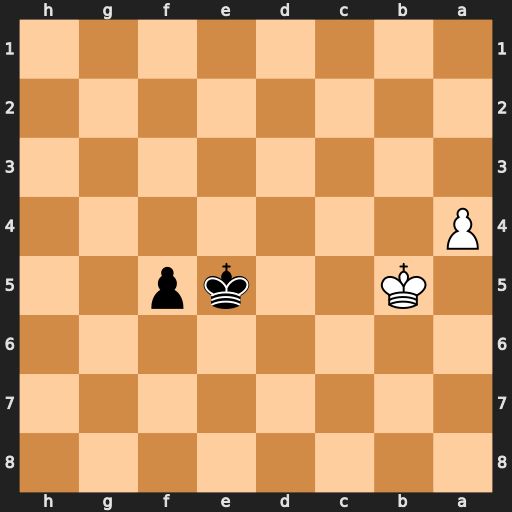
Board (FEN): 8/8/8/1K2kp2/P7/8/8/8
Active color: b
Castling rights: -
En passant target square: -
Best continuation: f4 Kc4 f3 Kd3 Kf4